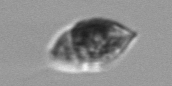
Label: Amphidinium